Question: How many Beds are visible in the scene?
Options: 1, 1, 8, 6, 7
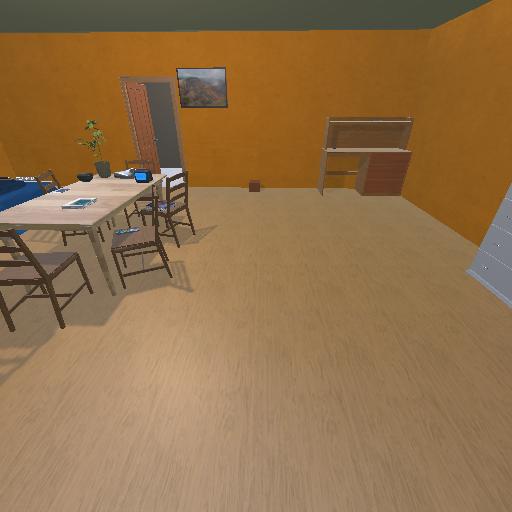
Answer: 1